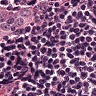
Metastatic tissue present: yes